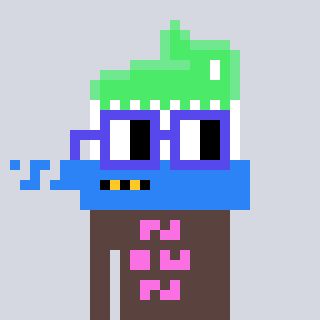
a pixel art character with square blue glasses, a toothbrush-shaped head and a darkbrown-colored body on a cool background